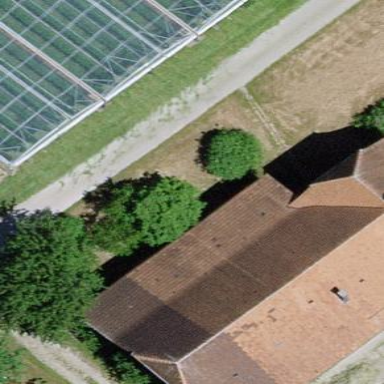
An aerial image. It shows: Farm building.